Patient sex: M
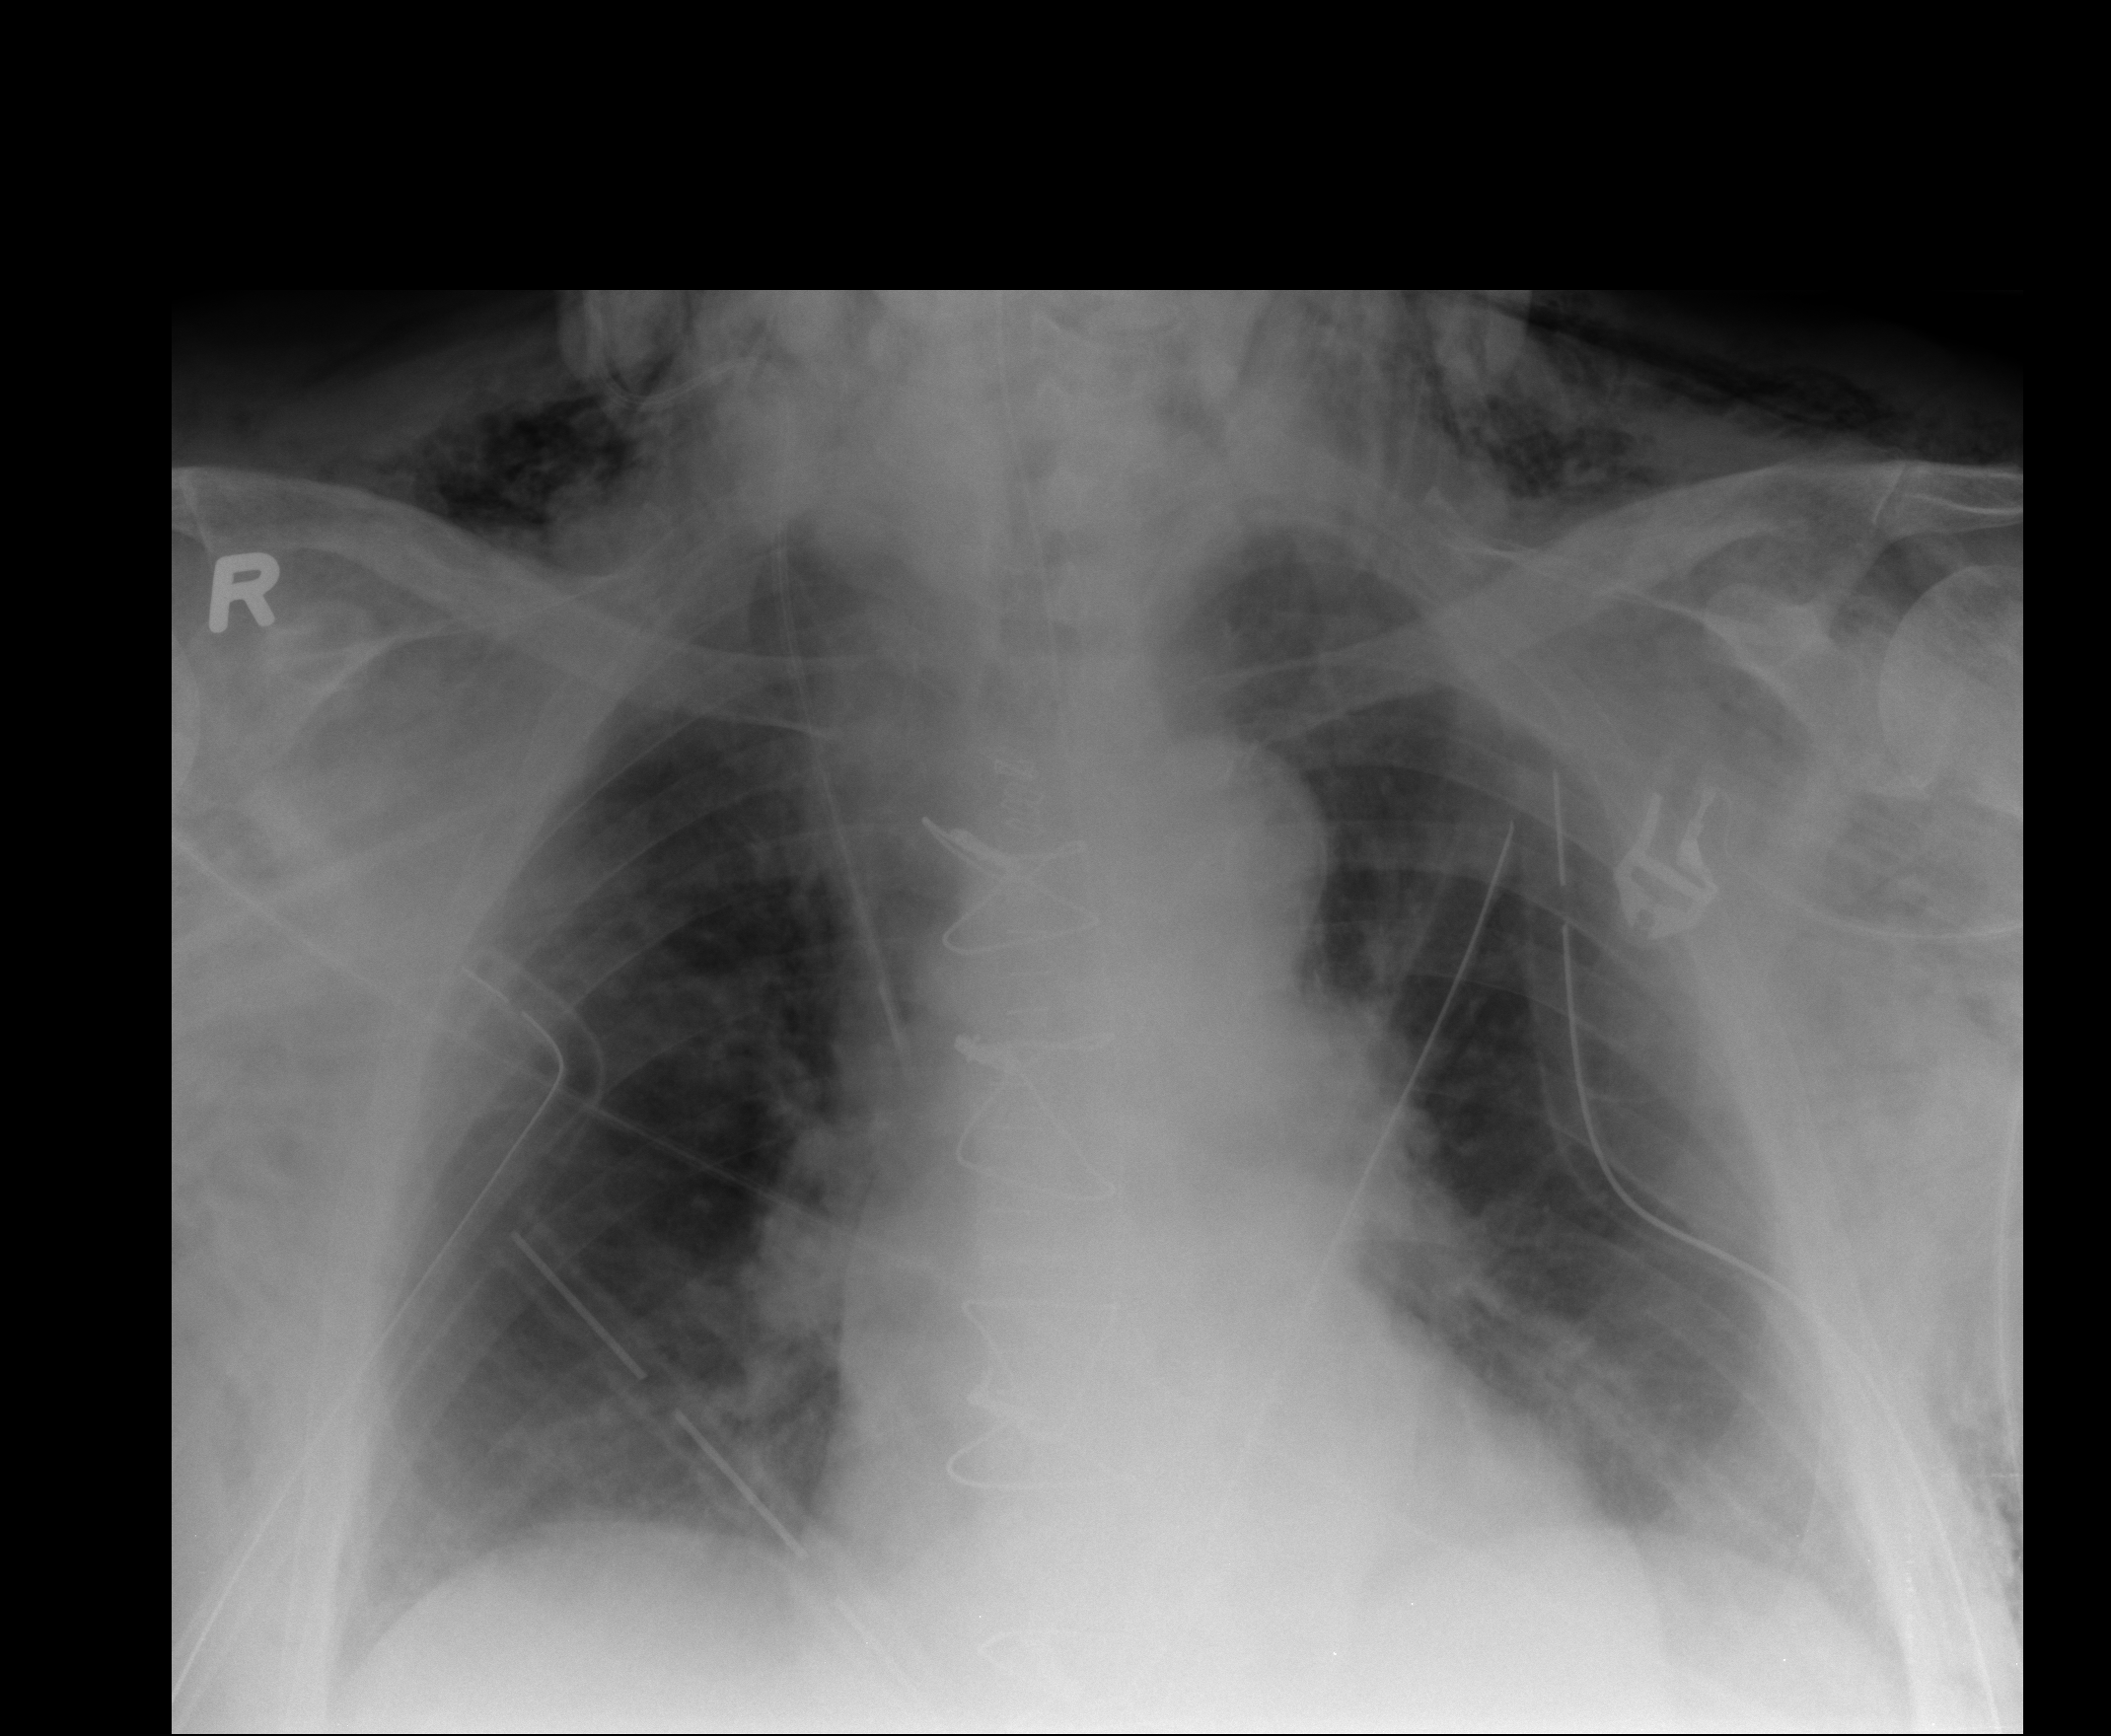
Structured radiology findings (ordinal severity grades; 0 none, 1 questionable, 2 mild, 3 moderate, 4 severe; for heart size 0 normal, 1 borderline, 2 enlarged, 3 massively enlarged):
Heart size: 0
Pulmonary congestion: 1
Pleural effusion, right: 0
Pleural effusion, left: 1
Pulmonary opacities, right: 0
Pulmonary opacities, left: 0
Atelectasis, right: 2
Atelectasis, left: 2